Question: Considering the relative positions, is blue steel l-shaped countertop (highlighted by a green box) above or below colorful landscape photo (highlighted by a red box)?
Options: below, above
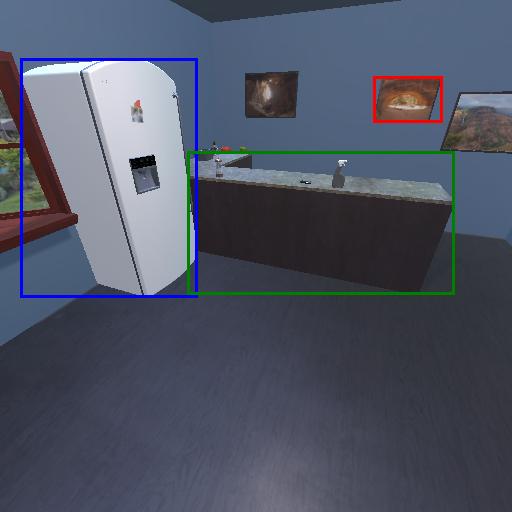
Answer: below